Question: I want to plot a graph with two y axes, and I want the left y axis to show a line according to which the x axis is sorted, and the right y axis to show bars. My problem is that the secondary y axis hides the first y axis, as shown in the attached figure. The code I use is the following:
'''
import matplotlib
import matplotlib.pyplot as plt
from matplotlib.ticker import ScalarFormatter
fig, ax1 = plt.subplots()
ax2 = ax1.twinx()
p1 = ax1.plot(ind, total_facilities, '--bo')
width = 1
p2 = ax2.bar(ind, pdb_facilities, width, color='gray',edgecolor = "none")
plt.xlim([-1,len(total_facilities)])
ax1.set_yscale('symlog')
'''
When I re-arrange the axes so I plot the blue line in the secondary axis the line goes in front of the gray bars but then it's confusing because I want the x-axis to be ordered according to the values of the primary y axis. Is there any way to bring the blue line in front while keeping it in the primary y axis?

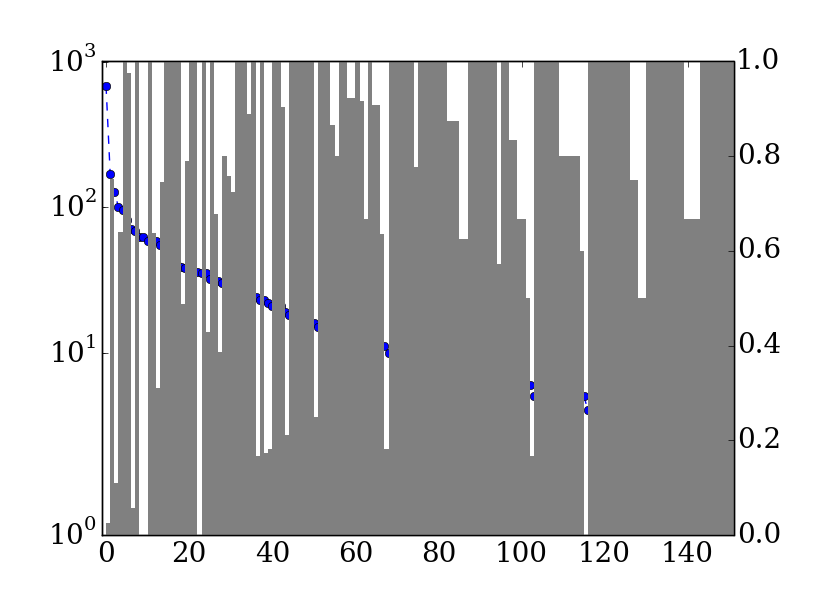
Answer: I found that I can switch the place of the secondary y axis, so the secondary y axis is plotted on the left and the primary on the right:
'''
ax2 = ax1.twinx()
p1 = ax2.plot(ind, total_facilities, '--bo')
p2 = ax1.bar(ind, pdb_facilities, width, color='gray',edgecolor = "none")
plt.xlim([-1,len(total_facilities)])
ax2.set_yscale('symlog')
ax1.yaxis.tick_right()
ax2.yaxis.tick_left()
plt.show()
'''